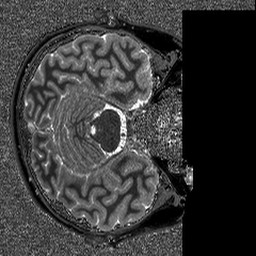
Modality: T1map
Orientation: axial
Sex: male